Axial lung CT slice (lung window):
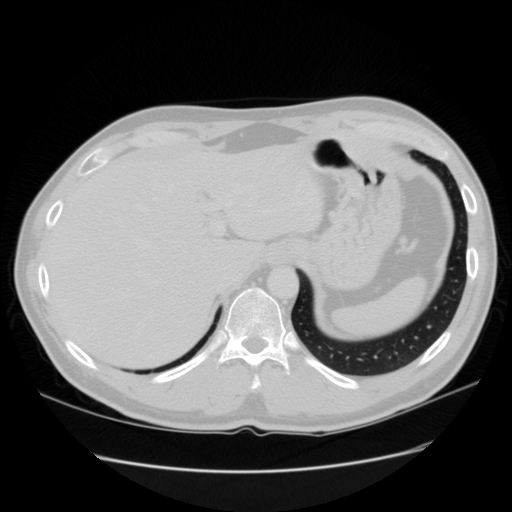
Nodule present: no